Question: I can connect to my localhost and get info from a local phpMyAdmin database.
Now I want from a php file, that is stored on my local computer, but now the php file refers me to go to an external website:
'''
<?php
//mysql_connect('localhost','root','root');
mysql_connect("http://eternal website","username","password");
mysql_select_db("dlvplant_portret_v1");
$q=mysql_query("SELECT * FROM people WHERE voornaam LIKE '%%'");
//$q=mysql_query("SELECT * FROM people WHERE voornaam ='""'");
while($e=mysql_fetch_assoc($q))
$output[]=$e;
print(json_encode($output));
mysql_close();
?>
'''
I tried the link and copy/paste the username and pass and I use the good website link. (the link brings me at the myPhpAdmin login from the server). So everything works and is filled in good. But when I try to connect with my android phone (from phone to local comp's php file) then the php file refers me to go to external webpage, but it says: 'Host is unknown'
Is it even possible to go from local to external and back again?

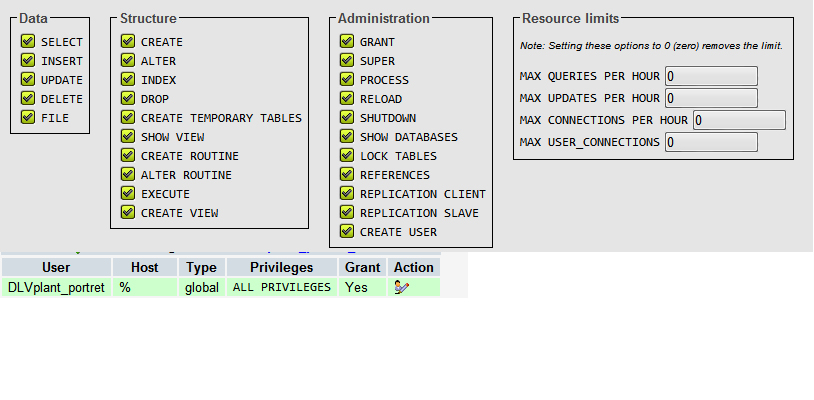
Answer: You should use plain ip address(xxx.xxx.xxx.xxx) or single "DOMAIN.SOMETHING" instead of "http://DOMAIN.SOMETHING"
'''
mysql_connect("IPADDRESS","username","password");
'''